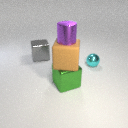
large gray metal cube to the left of large green metal cube